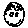
Label: square